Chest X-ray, PA view. Patient: 48 years old, sex F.
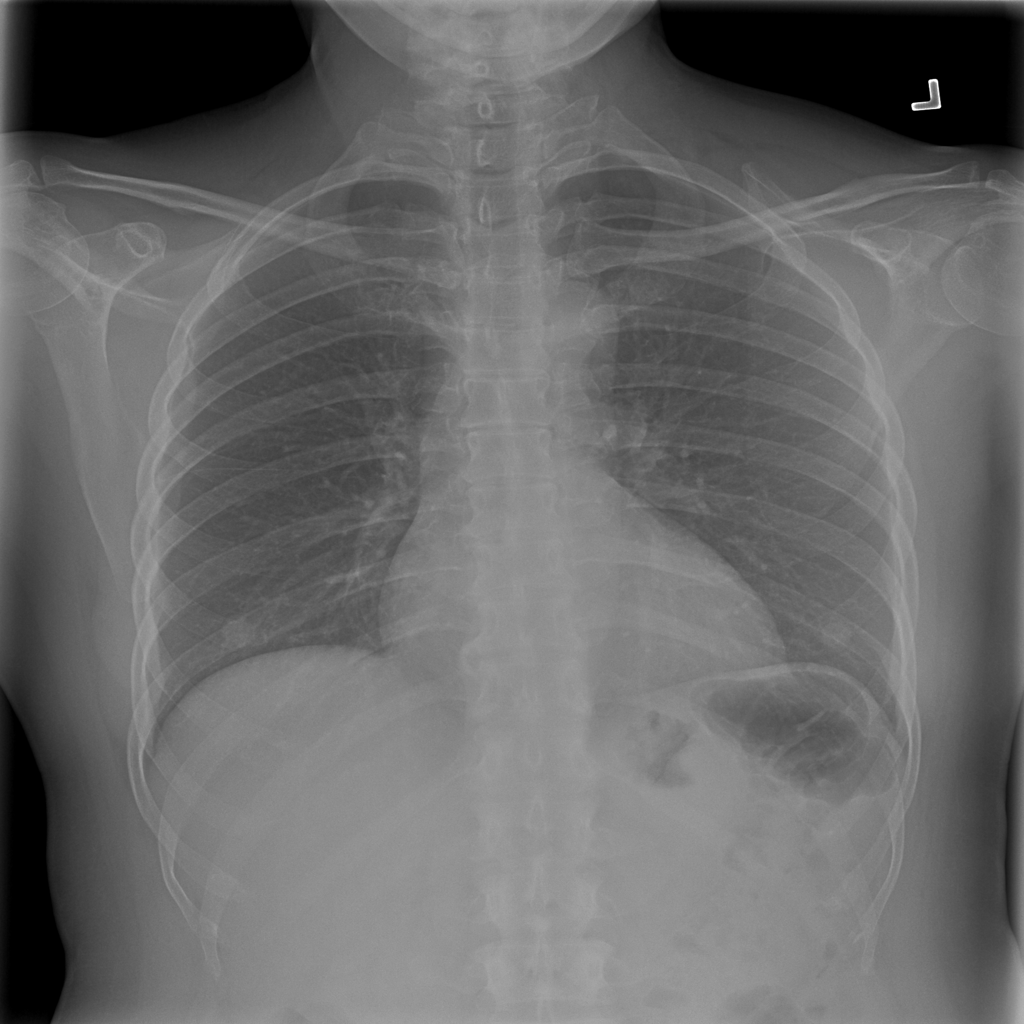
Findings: Cardiomegaly, Effusion